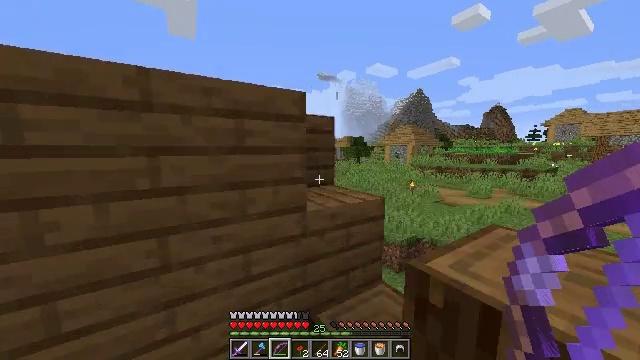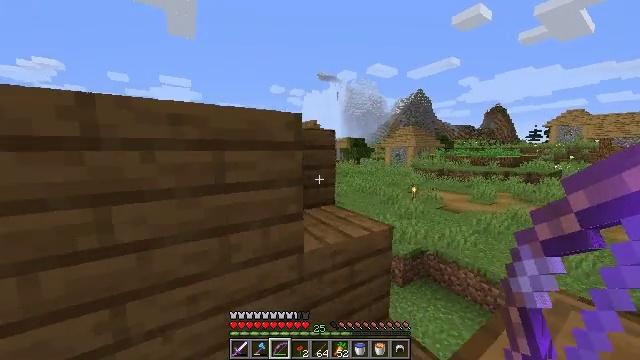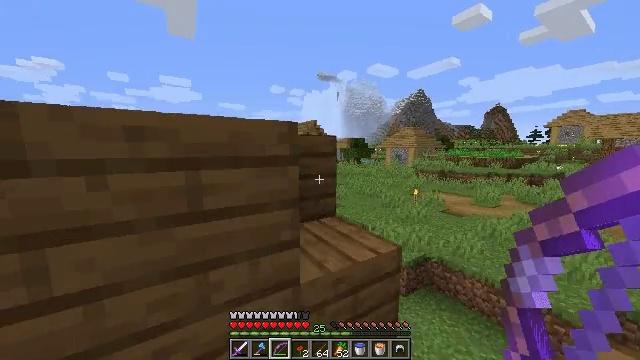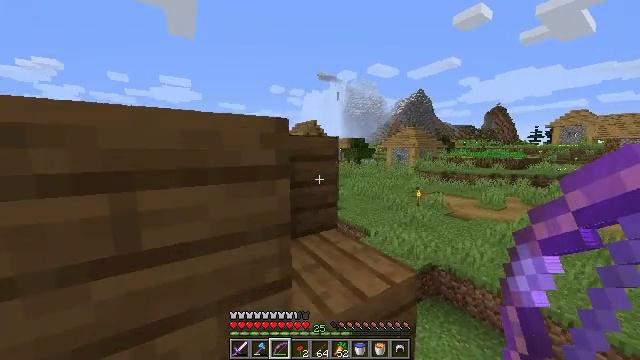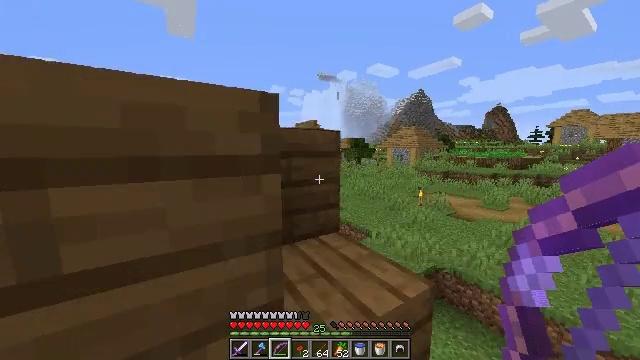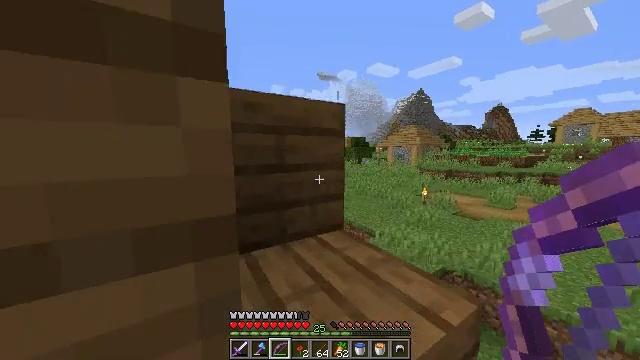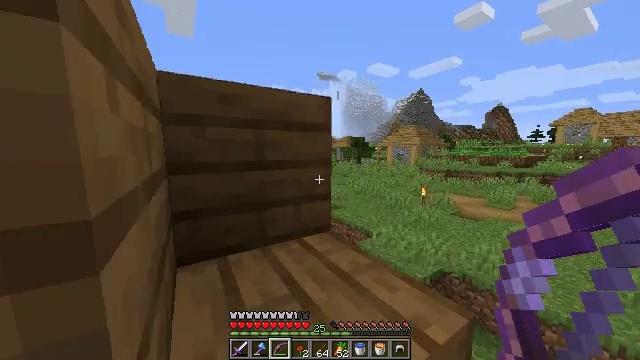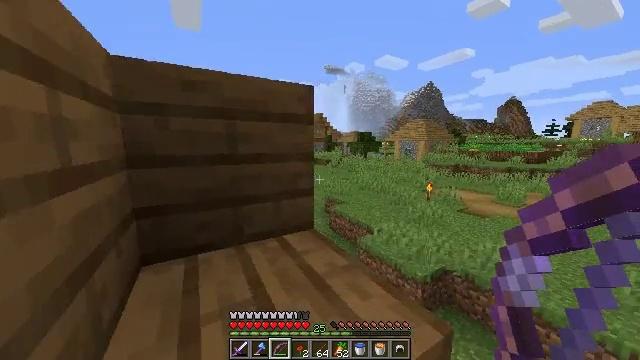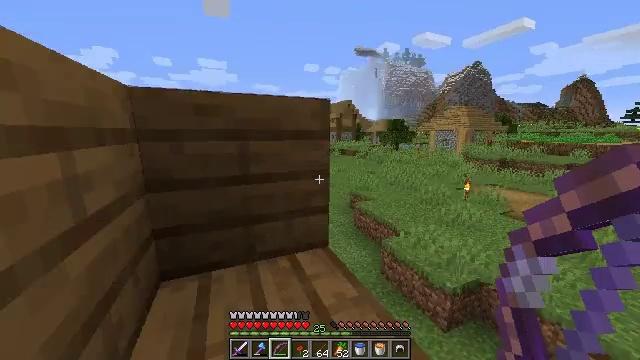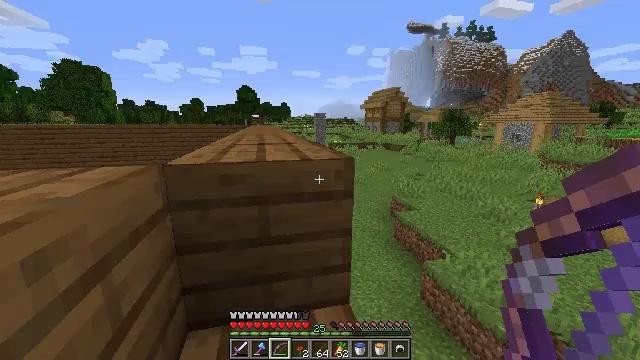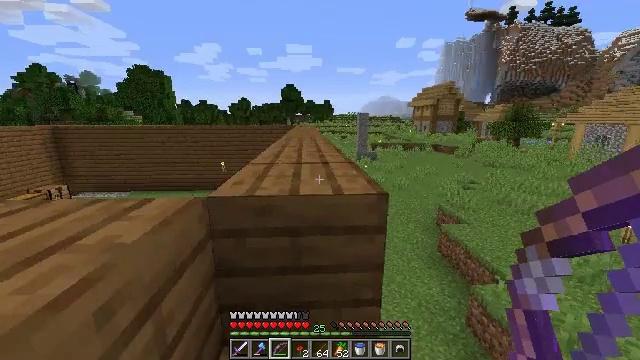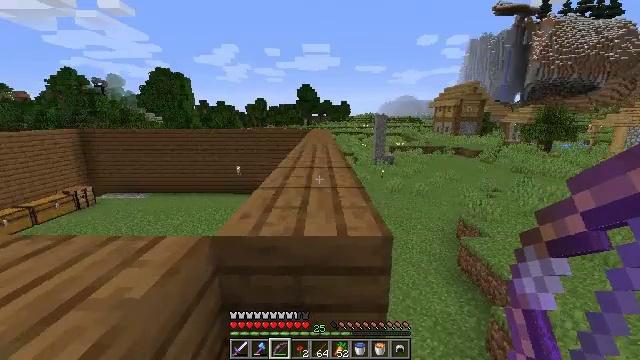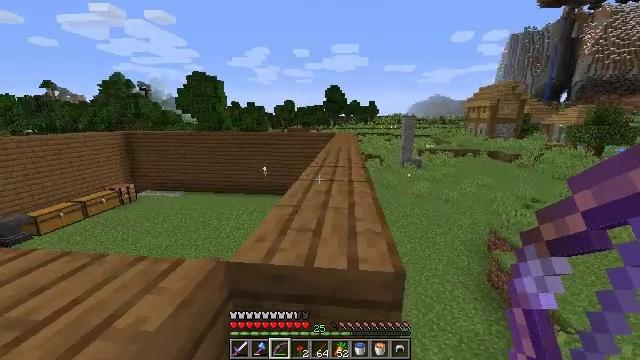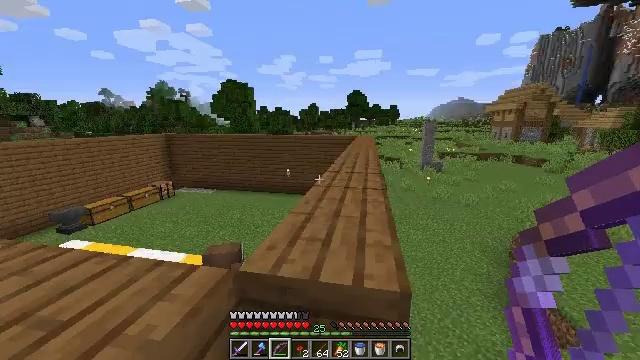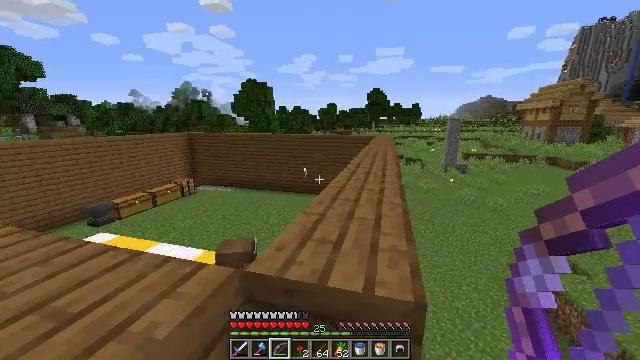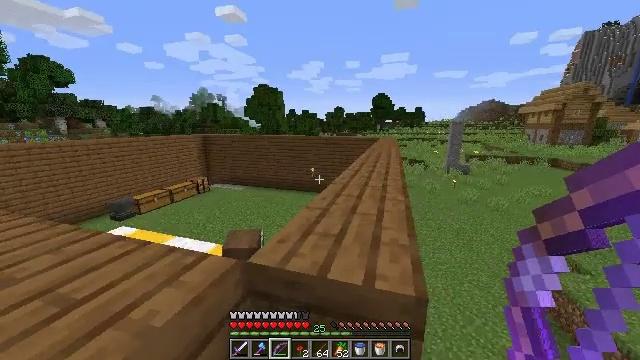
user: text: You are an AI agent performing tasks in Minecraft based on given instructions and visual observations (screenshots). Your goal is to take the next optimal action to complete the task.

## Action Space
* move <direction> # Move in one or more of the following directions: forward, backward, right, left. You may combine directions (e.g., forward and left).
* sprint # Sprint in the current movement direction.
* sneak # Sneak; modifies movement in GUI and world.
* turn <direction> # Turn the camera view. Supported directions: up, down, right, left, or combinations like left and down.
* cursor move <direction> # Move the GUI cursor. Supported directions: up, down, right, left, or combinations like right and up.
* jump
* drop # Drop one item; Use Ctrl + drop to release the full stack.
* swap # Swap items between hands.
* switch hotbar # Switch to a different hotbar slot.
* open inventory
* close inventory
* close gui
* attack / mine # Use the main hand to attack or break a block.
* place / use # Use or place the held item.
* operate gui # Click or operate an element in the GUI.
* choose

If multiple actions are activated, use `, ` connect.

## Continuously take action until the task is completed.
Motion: motion action
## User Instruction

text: Remove a diamond hoe from the inventory.
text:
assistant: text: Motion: move forward, sprint, jump
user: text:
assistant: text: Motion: move forward, sprint, jump
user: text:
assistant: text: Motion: move forward, sprint, jump
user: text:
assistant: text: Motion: move forward, sprint, jump
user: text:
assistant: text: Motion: move forward, sprint, jump
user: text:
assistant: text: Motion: move forward, sprint, jump
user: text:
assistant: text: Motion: move forward, sprint, turn left and down, jump
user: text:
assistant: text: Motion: move forward, sprint, turn left and down, jump
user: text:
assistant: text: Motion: move forward, sprint, turn left and down, jump
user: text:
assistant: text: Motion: move forward, sprint, turn left, jump
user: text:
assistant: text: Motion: move forward, sprint, turn left, jump
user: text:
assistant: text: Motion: move forward, sprint, turn left, jump
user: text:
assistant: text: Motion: move forward, sprint, turn left, jump
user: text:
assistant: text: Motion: move forward and move left, sprint, turn left, jump
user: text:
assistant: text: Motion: move forward and move left, sprint, turn left, jump
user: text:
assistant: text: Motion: move forward and move left, sprint, turn left, jump
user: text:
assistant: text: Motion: move forward and move left, sprint, turn left and down, jump
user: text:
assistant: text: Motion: move forward, sprint, turn left and down, jump
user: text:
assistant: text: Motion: move forward, sprint, turn left and down, jump
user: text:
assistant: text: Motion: move forward, sprint, turn left and down, jump
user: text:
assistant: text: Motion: move forward, sprint, turn left and down, jump
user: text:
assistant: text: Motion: move forward, sprint, turn left and down, jump
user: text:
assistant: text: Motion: move forward, sprint, turn left and down, jump
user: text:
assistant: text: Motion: move forward, sprint, turn left, jump
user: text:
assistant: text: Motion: move forward, sprint, jump
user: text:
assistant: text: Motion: move forward and move left, sprint, jump
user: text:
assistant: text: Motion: move forward and move left, sprint, jump
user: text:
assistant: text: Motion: move forward and move left, sprint, jump
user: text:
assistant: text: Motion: move forward and move left, sprint, turn left, jump
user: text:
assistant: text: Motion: move forward and move left, sprint, turn left, jump